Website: home-depot
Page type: customer-info-address
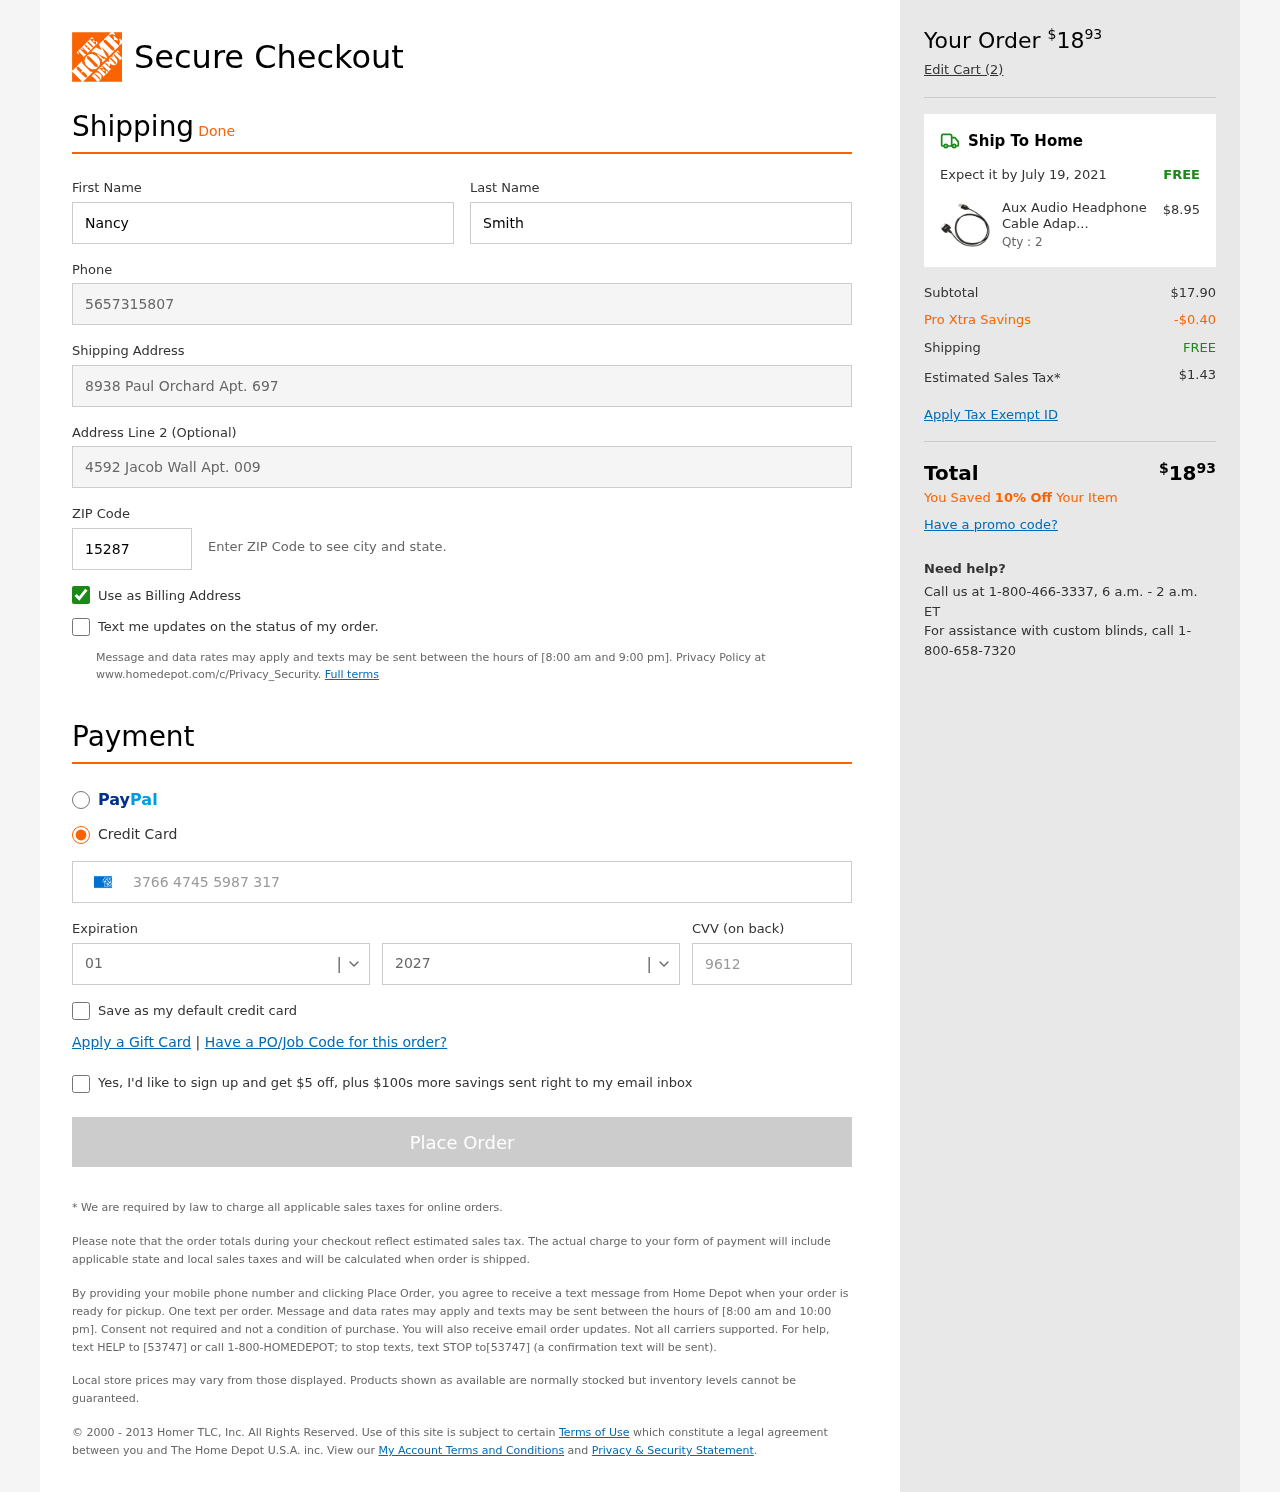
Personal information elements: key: PII_CARD_CVV
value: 9612
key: PII_CARD_EXPIRY_MONTH
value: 01
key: PII_CARD_EXPIRY_YEAR
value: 27
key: PII_CARD_NUMBER
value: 3766 4745 5987 317
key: PII_FIRSTNAME
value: Nancy
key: PII_LASTNAME
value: Smith
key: PII_PHONE
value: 5657315807
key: PII_POSTCODE
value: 15287
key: PII_STREET
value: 8938 Paul Orchard Apt. 697
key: PII_STREET2
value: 4592 Jacob Wall Apt. 009
Product elements: key: PRODUCT1_NAME
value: Aux Audio Headphone Cable Adapter Splitter
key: PRODUCT1_PRICE
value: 8.95
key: PRODUCT1_QUANTITY
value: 2
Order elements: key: ORDER_TOTAL
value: $1893
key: ORDER_NUM_ITEMS
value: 2
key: ORDER_DELIVERY_DATE
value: July 19, 2021
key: ORDER_SHIPPING_COST
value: FREE
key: ORDER_SUBTOTAL
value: $17.90
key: ORDER_DISCOUNT
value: -$0.40
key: ORDER_SHIPPING_COST2
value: FREE
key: ORDER_TAX
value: $1.43
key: ORDER_TOTAL2
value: $1893
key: ORDER_SAVINGS_MESSAGE
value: You Saved 10% Off Your Item